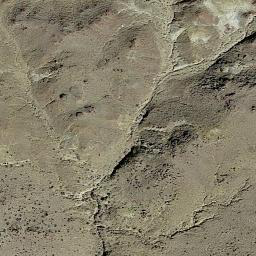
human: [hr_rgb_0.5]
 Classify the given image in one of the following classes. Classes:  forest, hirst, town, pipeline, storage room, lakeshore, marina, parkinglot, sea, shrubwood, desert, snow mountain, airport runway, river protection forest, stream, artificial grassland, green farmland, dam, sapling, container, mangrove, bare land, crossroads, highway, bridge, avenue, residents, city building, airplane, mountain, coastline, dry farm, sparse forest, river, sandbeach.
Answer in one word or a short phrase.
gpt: bare land